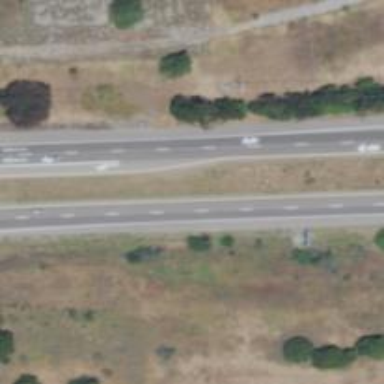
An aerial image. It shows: Trunk highway with expressway features.